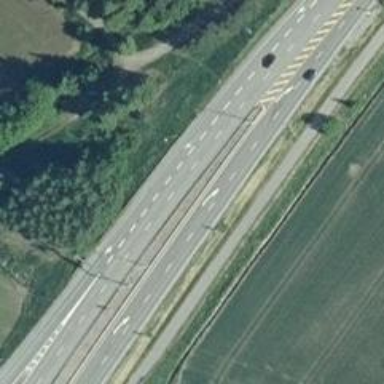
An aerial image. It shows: Asphalt road designated as trunk highway.